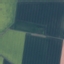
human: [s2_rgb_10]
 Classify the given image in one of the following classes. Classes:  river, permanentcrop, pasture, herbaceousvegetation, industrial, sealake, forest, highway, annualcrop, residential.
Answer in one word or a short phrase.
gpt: AnnualCrop